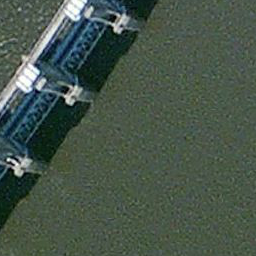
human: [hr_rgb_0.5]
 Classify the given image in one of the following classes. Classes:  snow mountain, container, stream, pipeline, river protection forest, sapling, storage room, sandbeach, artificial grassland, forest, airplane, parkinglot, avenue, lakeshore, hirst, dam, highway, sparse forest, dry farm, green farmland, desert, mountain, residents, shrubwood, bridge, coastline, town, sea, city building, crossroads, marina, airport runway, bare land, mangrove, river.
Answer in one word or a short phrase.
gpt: dam